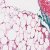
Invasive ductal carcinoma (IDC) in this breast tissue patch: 1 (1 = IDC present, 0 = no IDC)